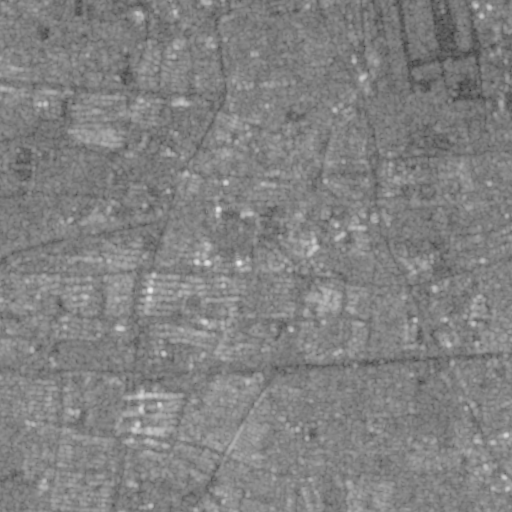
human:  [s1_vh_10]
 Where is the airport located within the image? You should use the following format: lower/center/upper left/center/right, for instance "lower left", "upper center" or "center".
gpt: The airport is located in the upper right of the image.
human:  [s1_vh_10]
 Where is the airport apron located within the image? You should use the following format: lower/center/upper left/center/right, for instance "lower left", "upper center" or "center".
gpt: The airport apron is located in the upper right of the image.
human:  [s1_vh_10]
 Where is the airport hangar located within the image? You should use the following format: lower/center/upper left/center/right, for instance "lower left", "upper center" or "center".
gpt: The airport hangar is located in the upper right of the image.
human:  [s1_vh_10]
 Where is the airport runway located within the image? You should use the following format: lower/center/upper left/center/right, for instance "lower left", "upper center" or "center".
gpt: The airport runway is located in the upper right of the image.
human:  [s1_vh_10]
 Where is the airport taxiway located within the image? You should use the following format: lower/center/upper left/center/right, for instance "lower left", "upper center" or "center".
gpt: The airport taxiway is located in the upper right of the image.
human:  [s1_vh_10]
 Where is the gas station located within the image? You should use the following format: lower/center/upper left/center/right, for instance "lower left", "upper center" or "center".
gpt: The gas station is located in the lower right of the image.
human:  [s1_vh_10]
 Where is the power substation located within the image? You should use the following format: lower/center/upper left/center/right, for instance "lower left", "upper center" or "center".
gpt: The power substation is located in the upper left of the image.
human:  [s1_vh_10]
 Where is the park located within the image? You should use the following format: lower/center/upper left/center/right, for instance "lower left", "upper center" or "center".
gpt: There is no park in the image.

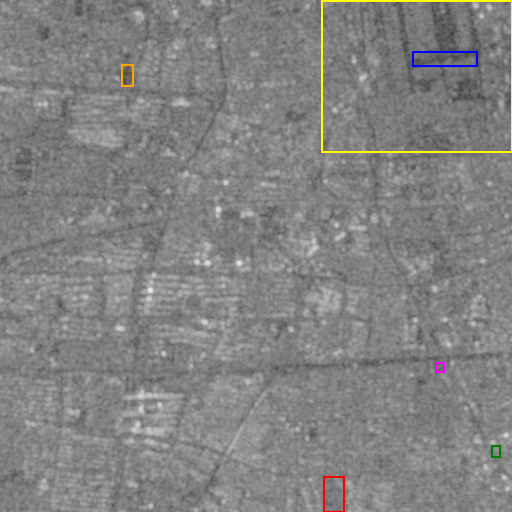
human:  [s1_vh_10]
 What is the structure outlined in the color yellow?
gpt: The structure outlined in yellow is an airport.
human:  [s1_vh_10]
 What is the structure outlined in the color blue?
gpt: The structure outlined in blue is an airport apron.
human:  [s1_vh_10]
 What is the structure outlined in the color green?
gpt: The structure outlined in green is a gas station.
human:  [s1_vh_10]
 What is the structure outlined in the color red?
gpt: The structure outlined in red is a park.
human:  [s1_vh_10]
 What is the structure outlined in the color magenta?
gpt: The structure outlined in magenta is a parking lot.
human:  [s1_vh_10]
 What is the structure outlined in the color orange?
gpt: The structure outlined in orange is a track.
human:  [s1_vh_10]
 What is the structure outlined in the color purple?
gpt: There is no purple outline.